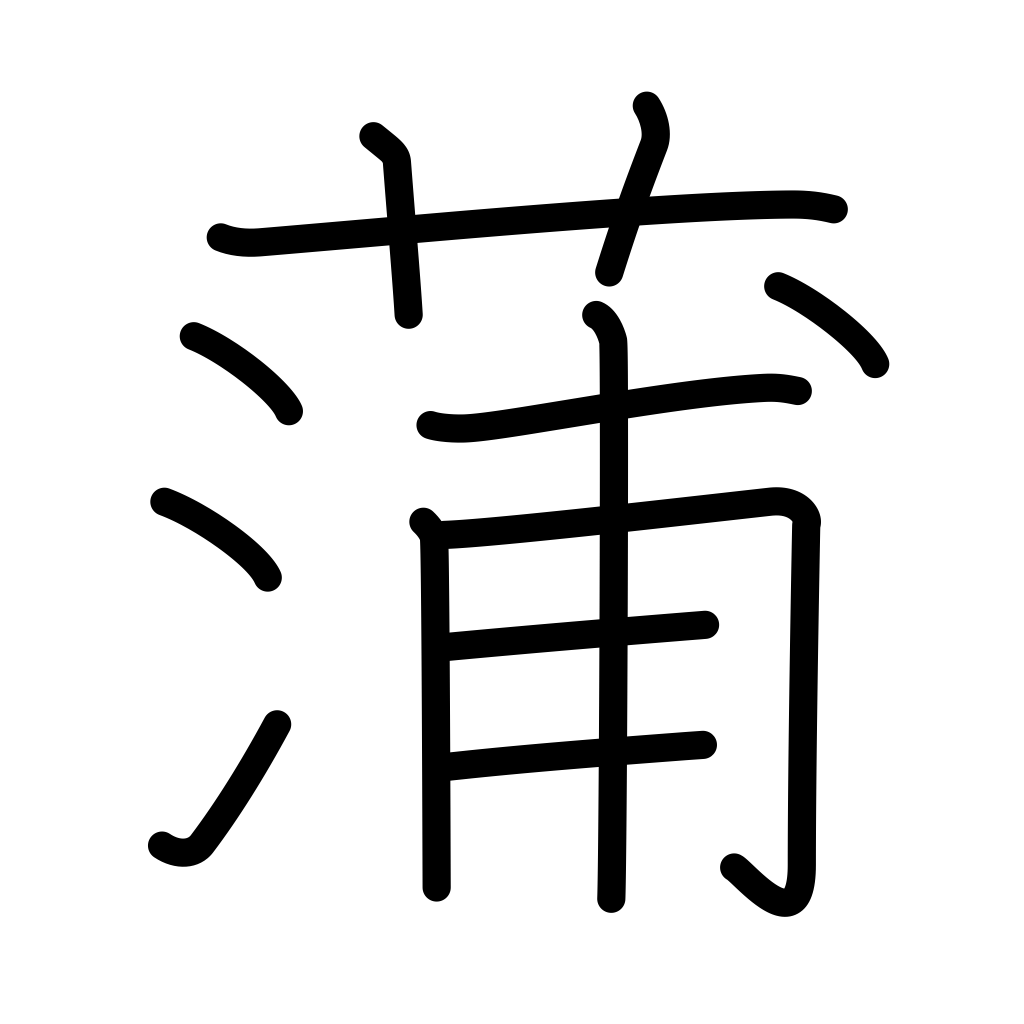
Meaning: bullrush, flag, cattail